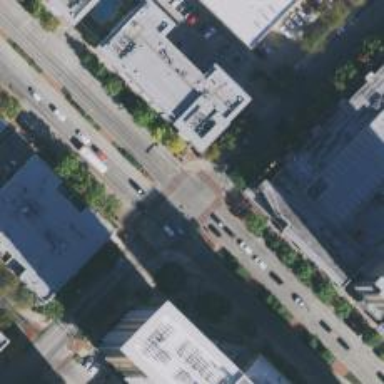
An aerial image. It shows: Tertiary road with separate sidewalks.